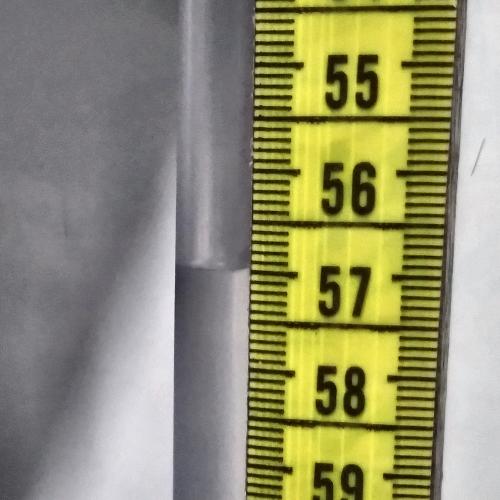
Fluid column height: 57.0 cm